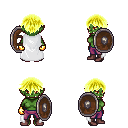
a pixel art fantasy rpg character, female body template, orc, green skin, white cape, magenta pants, gold short bangs hairstyle, gold gloves, maroon shoes, shield, four views (front, back, left, right), 2x2 character sprite sheet, small pixel art, hard edges, no anti-aliasing